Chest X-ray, AP view. Patient: 36 years old, sex M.
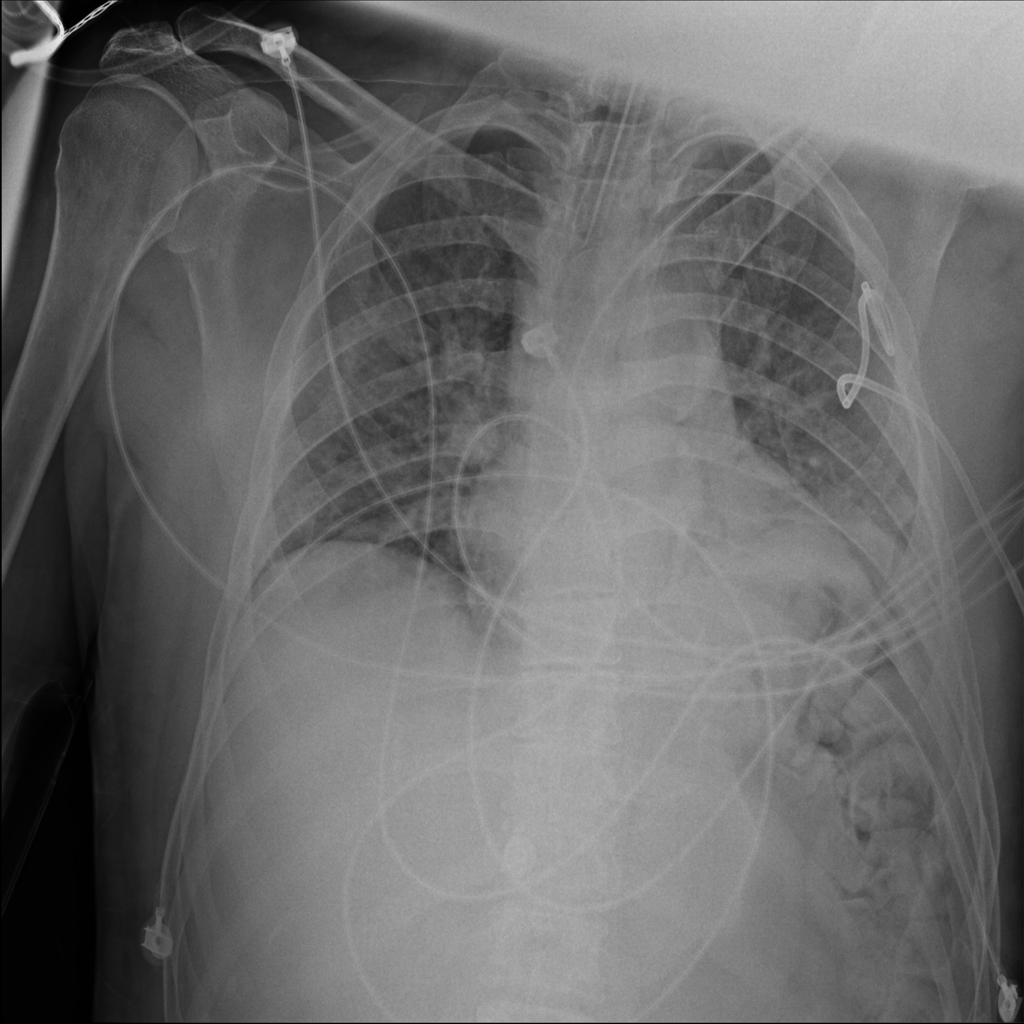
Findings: Atelectasis